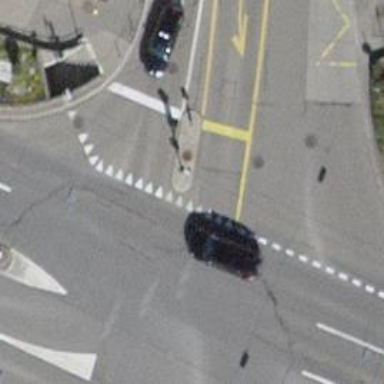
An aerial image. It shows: Road with traffic signals.